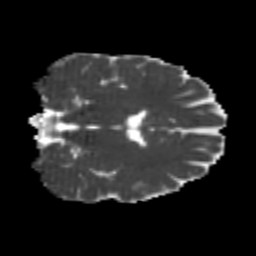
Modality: MD
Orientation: coronal
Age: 22
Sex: male
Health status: healthy
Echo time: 0.074 s